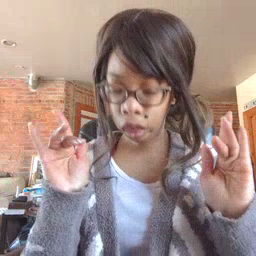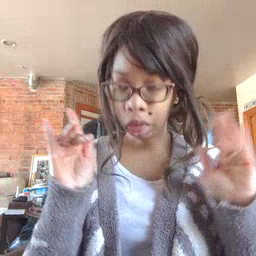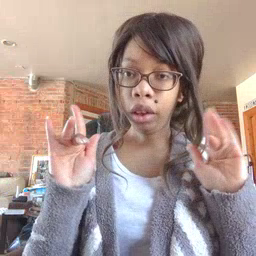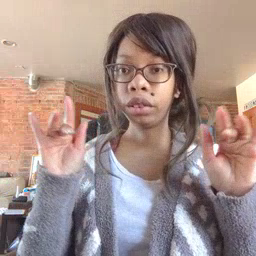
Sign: yucky